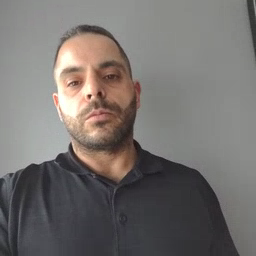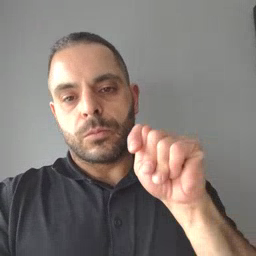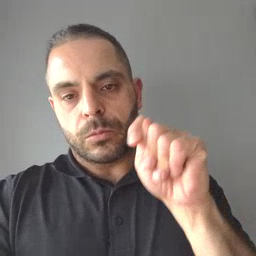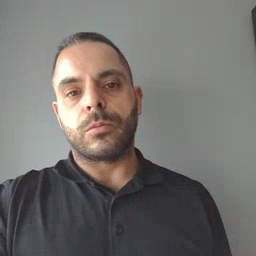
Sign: potty